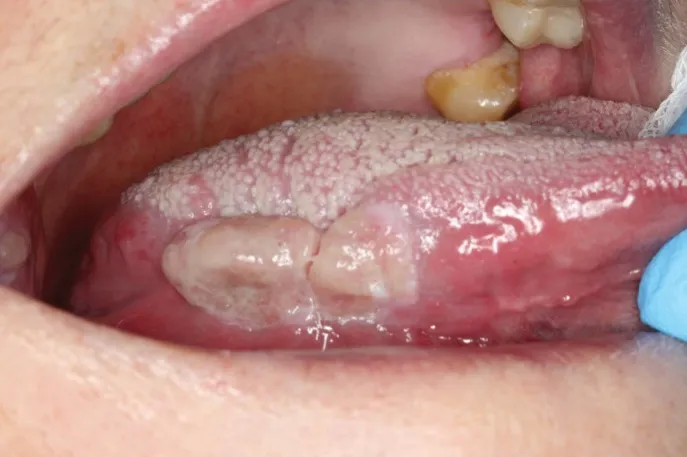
In 2019, the lesion of the tongue remains, however is painless, less firm and without colour change or obvious progression. The lesion of the right buccal mucosa remains unchanged.
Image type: pathology (fish)